Field crop: maize
Growth stage: 1
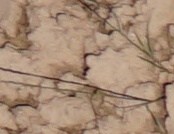
Species: lolium